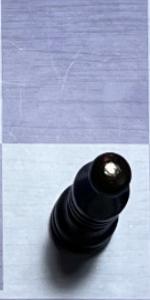
Label: Bishop_Black